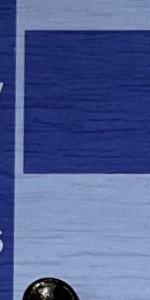
Label: Empty